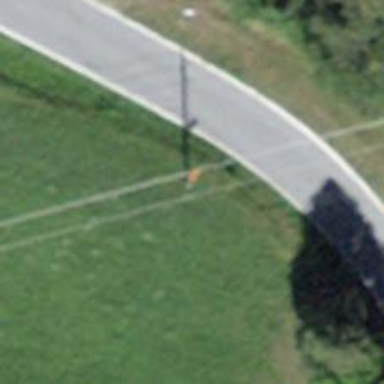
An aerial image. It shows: Pole with roof-covered pipeline marker.